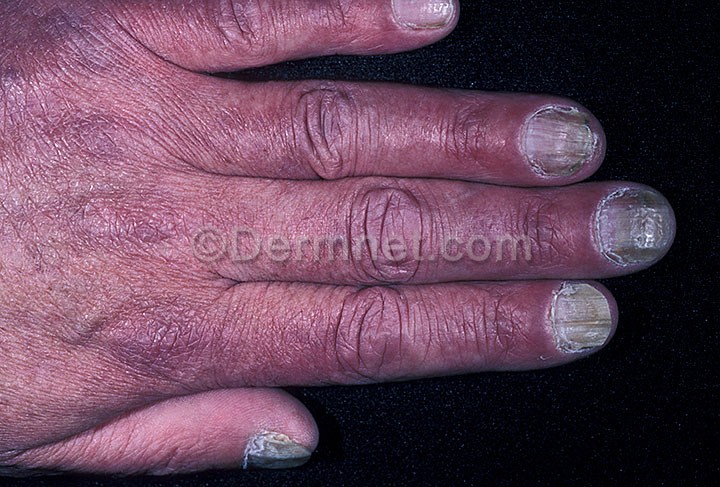
Disease: Tinea Ringworm Candidiasis and other Fungal Infections